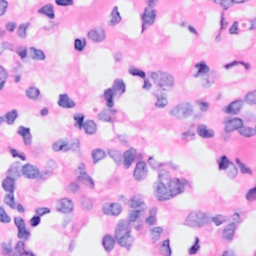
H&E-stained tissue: Breast